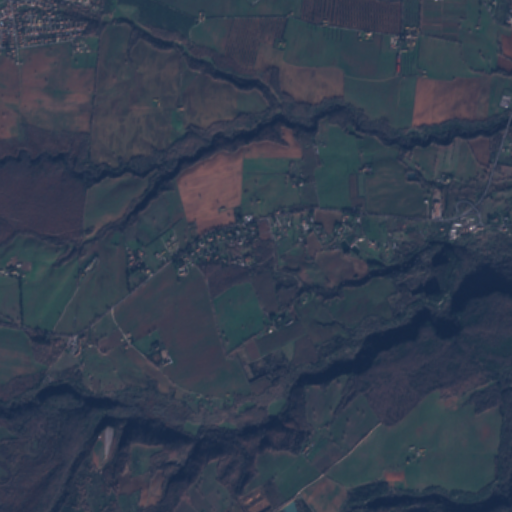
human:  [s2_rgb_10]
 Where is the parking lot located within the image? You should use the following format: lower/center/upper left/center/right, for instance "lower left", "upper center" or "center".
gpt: The parking lot is located in the lower left of the image.
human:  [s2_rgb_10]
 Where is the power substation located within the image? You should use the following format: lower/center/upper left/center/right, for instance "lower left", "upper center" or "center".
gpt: The power substation is located in the upper right of the image.
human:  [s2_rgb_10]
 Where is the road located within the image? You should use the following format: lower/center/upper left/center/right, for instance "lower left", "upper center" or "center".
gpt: There is no road in the image.